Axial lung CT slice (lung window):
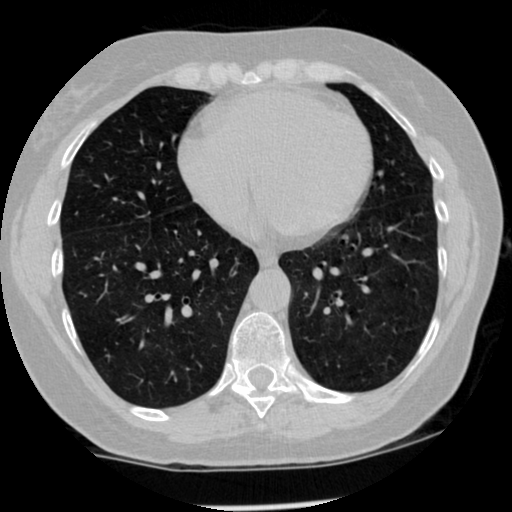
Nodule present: no